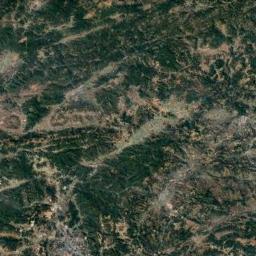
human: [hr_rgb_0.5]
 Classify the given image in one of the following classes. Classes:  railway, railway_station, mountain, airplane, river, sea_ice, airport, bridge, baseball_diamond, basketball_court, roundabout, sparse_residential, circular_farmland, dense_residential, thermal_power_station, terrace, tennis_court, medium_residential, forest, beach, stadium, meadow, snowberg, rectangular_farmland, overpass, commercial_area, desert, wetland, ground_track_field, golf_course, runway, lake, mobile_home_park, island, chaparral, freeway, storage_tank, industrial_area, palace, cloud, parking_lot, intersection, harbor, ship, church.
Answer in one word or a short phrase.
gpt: mountain